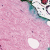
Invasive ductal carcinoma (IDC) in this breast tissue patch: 0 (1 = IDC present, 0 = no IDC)